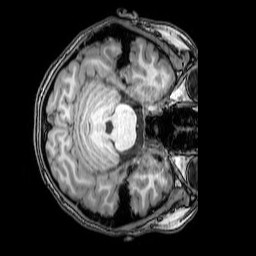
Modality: T1w
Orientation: axial
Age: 22
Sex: female